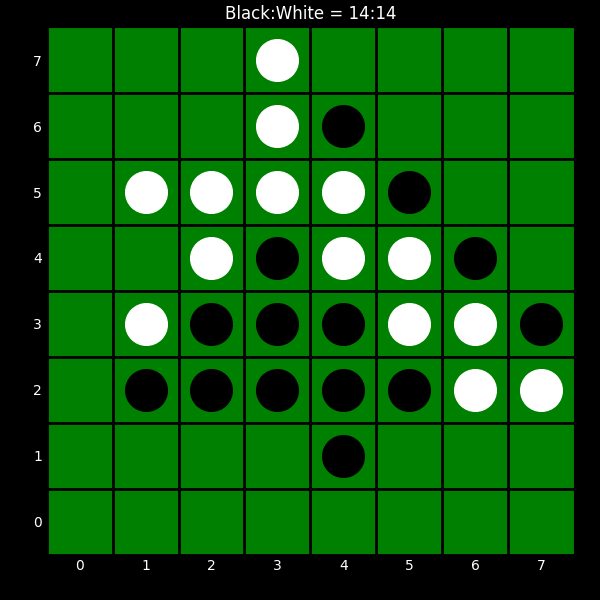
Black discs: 14
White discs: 14